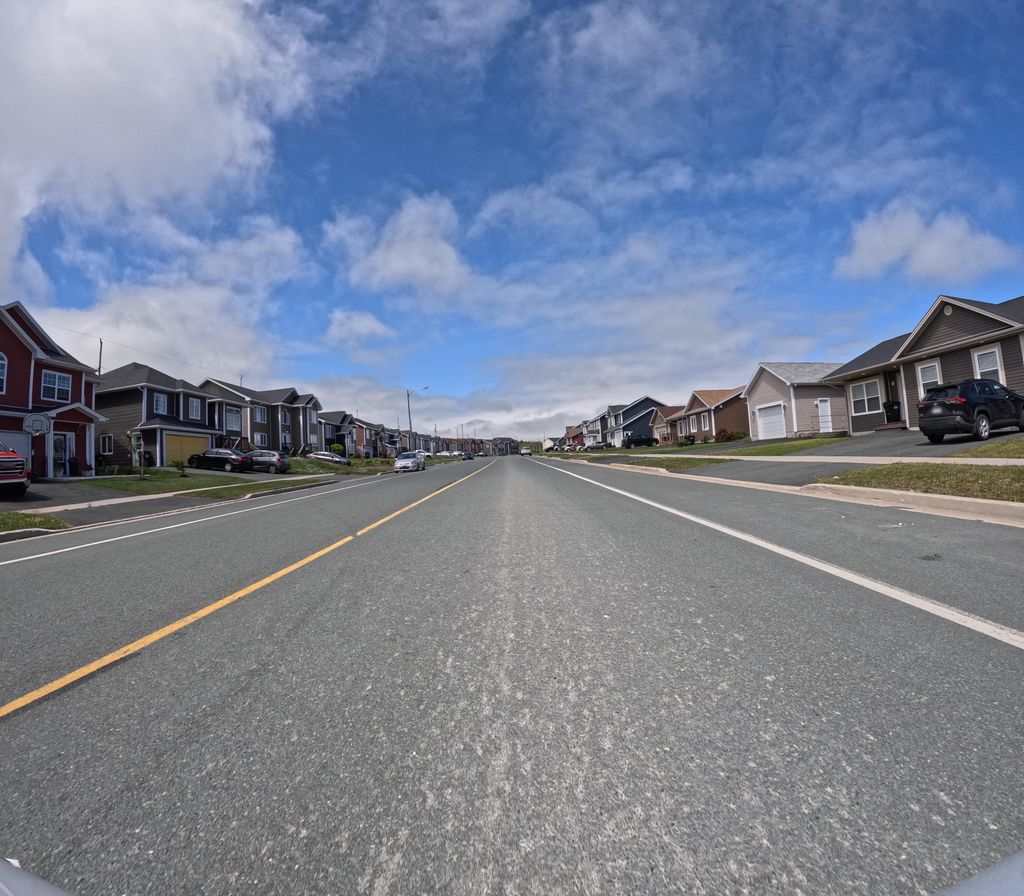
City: st_johns